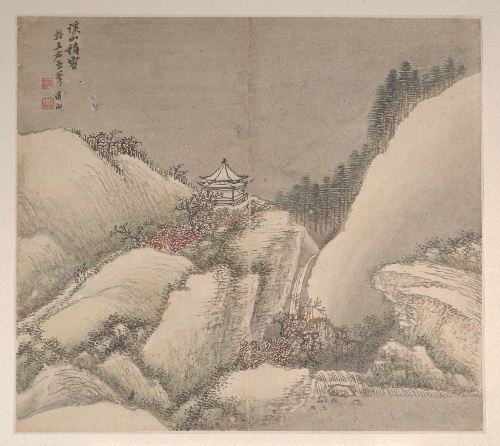
Title: 清   曹澗   倣名家山水   冊|Landscapes in the Styles of Various Artists
Artist: Cao Jian
Artist bio: Chinese, active early 18th century
Date: dated 1716
Object type: Album
Classification: Paintings
Medium: Album of twelve leaves; ink and color on paper
Culture: China
Period: Qing dynasty (1644–1911)
Dimensions: Overall (b–l): 10 1/2 x 11 1/2 in. (26.7 x 29.2 cm)
Overall (a): 10 3/8 x 11 5/8 in. (26.4 x 29.5 cm)
Department: Asian Art
Credit line: John Stewart Kennedy Fund, 1913
Accession year: 1913
Repository: Metropolitan Museum of Art, New York, NY
Tags: Mountains|Landscapes